Aerial crown-view tile of a tropical tree (Barro Colorado Island, Panama), acquired 20240813:
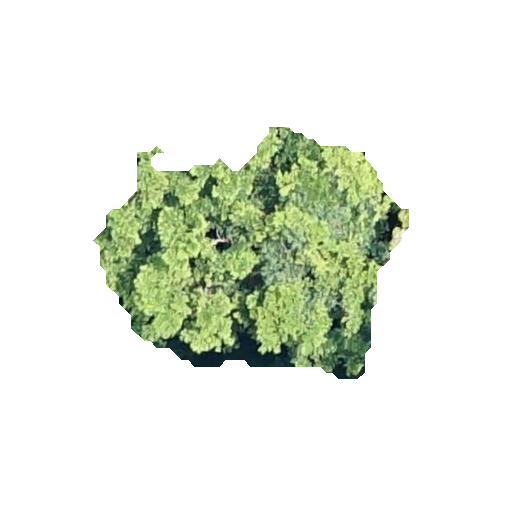
Species: Terminalia amazonia
GBIF accepted scientific name: Terminalia amazonica
Crown area: 81.778 m²